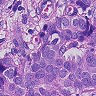
Metastatic tissue present: yes